Interaction volume radius: 10 \u00c5
Interaction volume height: 10 \u00c5
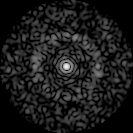
Disorder parameter: 0.8597